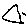
Label: triangle